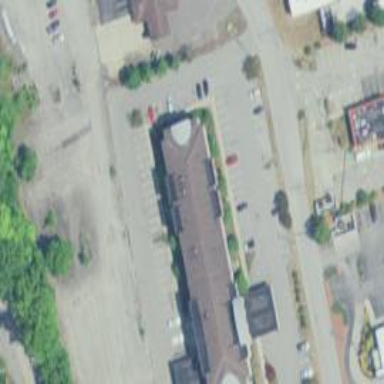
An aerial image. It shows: Hotel building suitable for tourism.